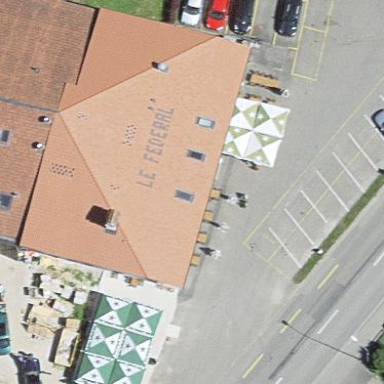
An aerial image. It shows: Building with hipped roof.